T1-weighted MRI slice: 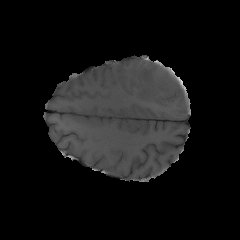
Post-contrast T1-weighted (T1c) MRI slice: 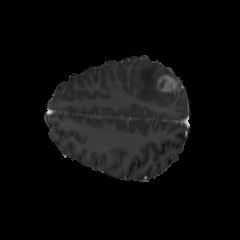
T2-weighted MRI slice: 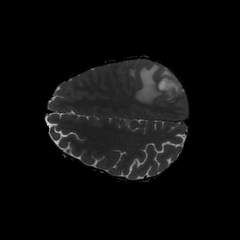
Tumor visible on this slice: yes